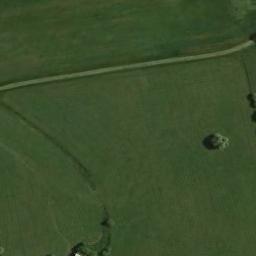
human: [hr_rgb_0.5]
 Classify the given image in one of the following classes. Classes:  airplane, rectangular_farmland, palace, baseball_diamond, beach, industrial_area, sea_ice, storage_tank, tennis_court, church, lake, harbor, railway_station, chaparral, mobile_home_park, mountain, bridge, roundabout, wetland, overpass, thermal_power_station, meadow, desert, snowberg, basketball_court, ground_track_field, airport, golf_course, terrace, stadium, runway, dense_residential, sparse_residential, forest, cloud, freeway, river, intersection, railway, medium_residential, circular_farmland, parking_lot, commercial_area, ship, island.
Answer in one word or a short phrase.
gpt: meadow